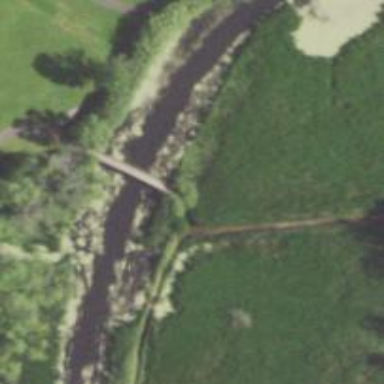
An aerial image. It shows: Footway on bridge.